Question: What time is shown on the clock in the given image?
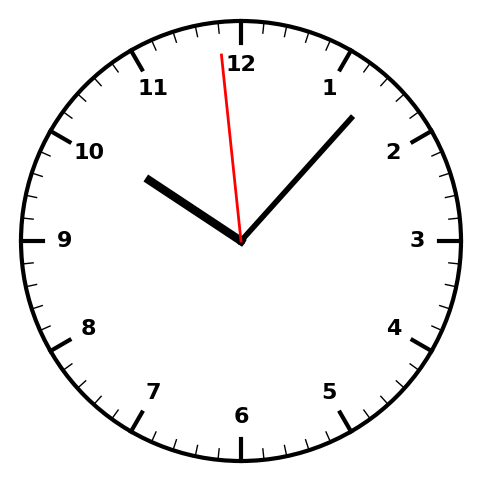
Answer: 10:06:59